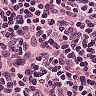
Metastatic tissue present: no